Chest X-ray:
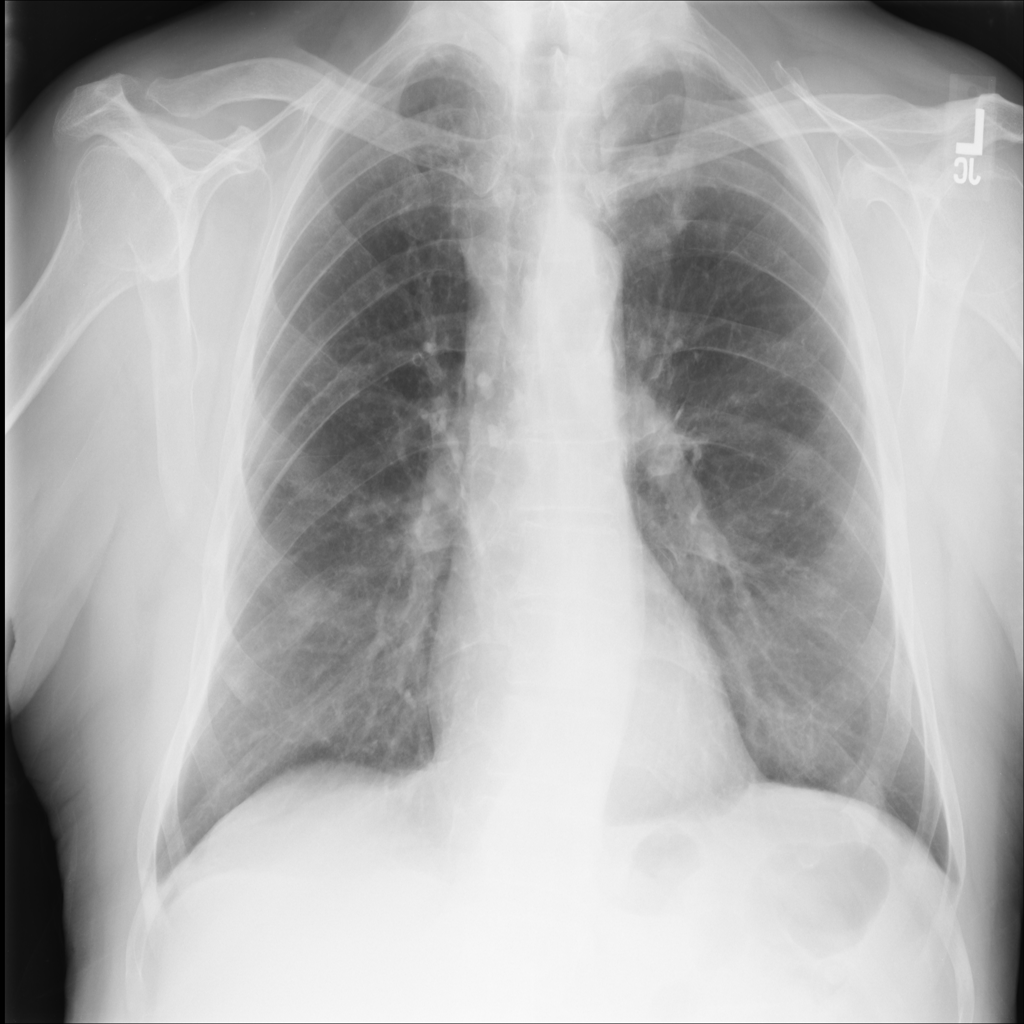
Findings: Calcification
No abnormal finding: no